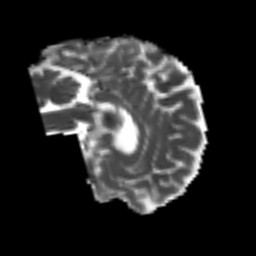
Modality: MD
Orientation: sagittal
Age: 40
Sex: male
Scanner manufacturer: siemens
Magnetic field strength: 3 T
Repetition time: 4.987 s
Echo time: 0.0792 s